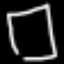
Label: square